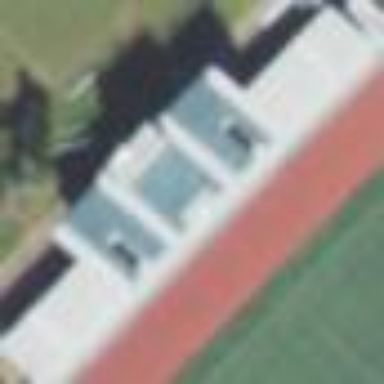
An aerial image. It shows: Bleachers on leisure land.